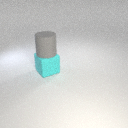
large gray rubber cylinder above large cyan rubber cube